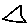
Label: triangle